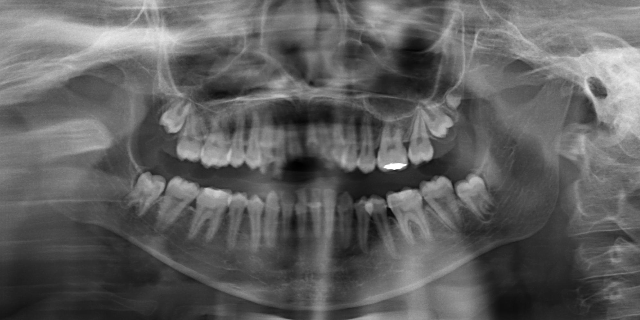
adult